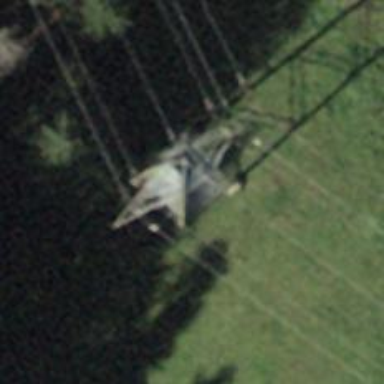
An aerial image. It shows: Power line with 8 cables.